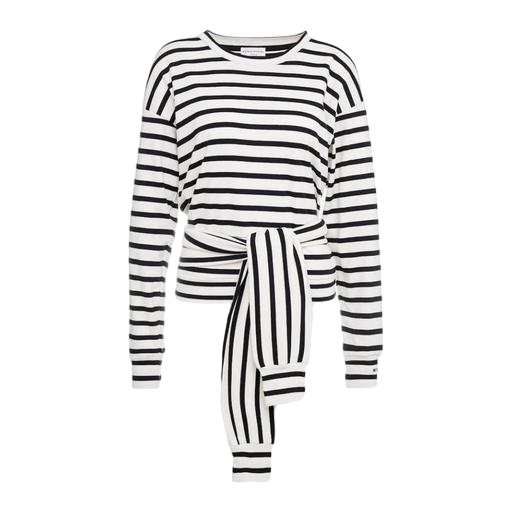
white long-sleeved striped top, white striped knotted tee, black and white striped shirt, white background